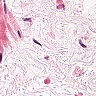
Metastatic tissue present: no